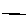
Label: line